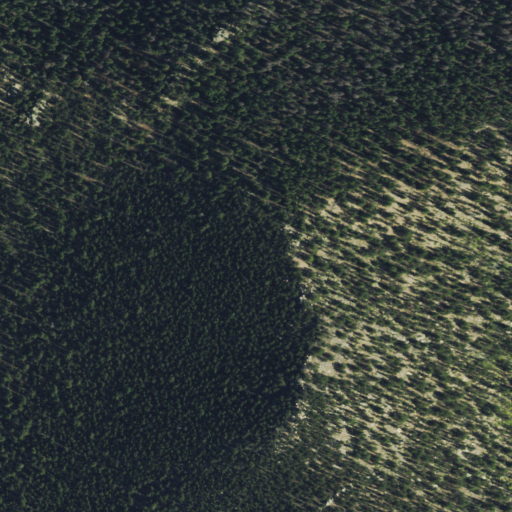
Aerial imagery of mountain in Colorado named Schoolmarm Mountain containing only evergreen forest